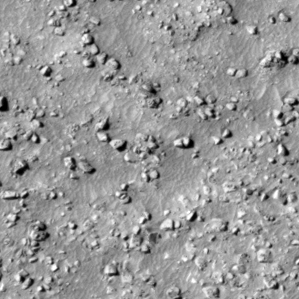
Label: non_frost